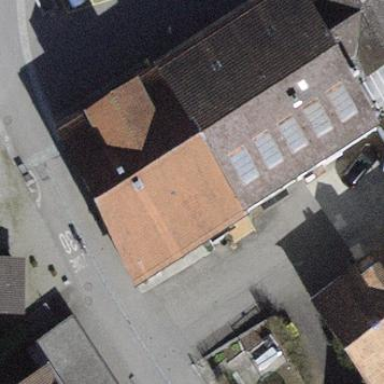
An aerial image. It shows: Bakery located in building.